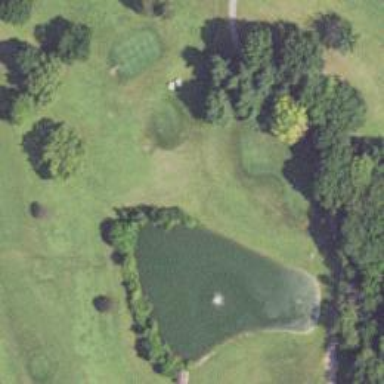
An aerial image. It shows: Water hazard on golf course.